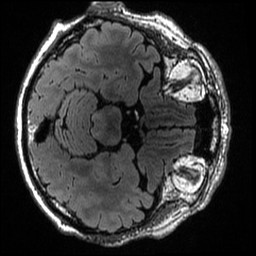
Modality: T2w
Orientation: axial
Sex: male
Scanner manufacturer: ge
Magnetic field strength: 3 T
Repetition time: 6 s
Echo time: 0.1269 s